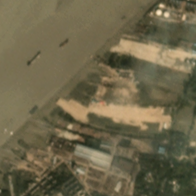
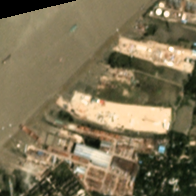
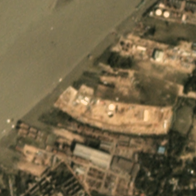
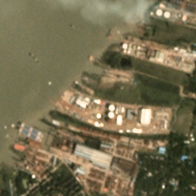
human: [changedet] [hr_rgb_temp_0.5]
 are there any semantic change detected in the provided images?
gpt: some construction sites appears on the original bare land .

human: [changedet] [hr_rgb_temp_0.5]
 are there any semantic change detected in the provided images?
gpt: some new buildings and sundries appeared in the scene .

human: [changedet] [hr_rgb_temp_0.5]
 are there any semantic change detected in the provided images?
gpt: some new buildings appeared in the scene .

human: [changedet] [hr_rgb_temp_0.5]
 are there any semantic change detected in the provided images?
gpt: some small buildings are built on bareland .

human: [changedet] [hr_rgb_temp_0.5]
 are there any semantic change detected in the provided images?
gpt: Many new buildings and sundries have appeared on the bareland .